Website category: phone
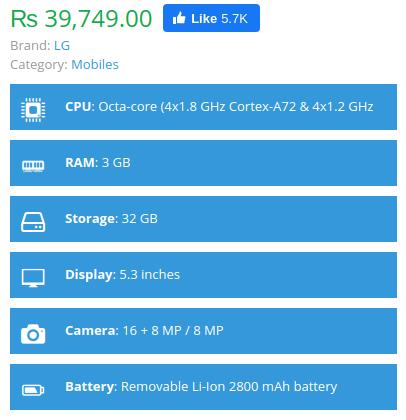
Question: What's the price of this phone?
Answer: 39,749.00

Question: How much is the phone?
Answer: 39,749.00

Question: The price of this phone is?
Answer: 39,749.00

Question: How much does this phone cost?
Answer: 39,749.00

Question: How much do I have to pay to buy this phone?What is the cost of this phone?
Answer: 39,749.00

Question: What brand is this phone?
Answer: LG

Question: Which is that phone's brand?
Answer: LG

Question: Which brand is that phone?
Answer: LG

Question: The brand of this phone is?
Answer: LG

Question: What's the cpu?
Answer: Octa-core (4x1.8 GHz Cortex-A72 & 4x1.2 GHz Cortex-A53)

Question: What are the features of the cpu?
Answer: Octa-core (4x1.8 GHz Cortex-A72 & 4x1.2 GHz Cortex-A53)

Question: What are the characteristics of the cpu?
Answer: Octa-core (4x1.8 GHz Cortex-A72 & 4x1.2 GHz Cortex-A53)

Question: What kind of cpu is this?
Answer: Octa-core (4x1.8 GHz Cortex-A72 & 4x1.2 GHz Cortex-A53)

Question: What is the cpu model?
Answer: Octa-core (4x1.8 GHz Cortex-A72 & 4x1.2 GHz Cortex-A53)

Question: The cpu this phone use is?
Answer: Octa-core (4x1.8 GHz Cortex-A72 & 4x1.2 GHz Cortex-A53)

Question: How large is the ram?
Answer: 3 GB

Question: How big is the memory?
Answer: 3 GB

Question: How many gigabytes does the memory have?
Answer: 3 GB

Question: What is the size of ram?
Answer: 3 GB

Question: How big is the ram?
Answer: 3 GB

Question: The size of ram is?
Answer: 3 GB

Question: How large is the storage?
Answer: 32 GB

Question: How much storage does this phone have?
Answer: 32 GB

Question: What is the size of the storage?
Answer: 32 GB

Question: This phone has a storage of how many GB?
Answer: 32 GB

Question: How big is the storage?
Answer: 32 GB

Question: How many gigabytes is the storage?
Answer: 32 GB

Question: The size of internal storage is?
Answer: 32 GB

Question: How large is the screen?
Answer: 5.3 inches

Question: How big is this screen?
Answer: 5.3 inches

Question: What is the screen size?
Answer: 5.3 inches

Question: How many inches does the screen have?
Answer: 5.3 inches

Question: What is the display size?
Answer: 5.3 inches

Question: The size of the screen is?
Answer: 5.3 inches

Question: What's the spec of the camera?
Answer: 16 + 8 MP / 8 MP

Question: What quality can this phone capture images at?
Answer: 16 + 8 MP / 8 MP

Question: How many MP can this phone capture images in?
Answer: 16 + 8 MP / 8 MP

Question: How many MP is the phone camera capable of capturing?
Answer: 16 + 8 MP / 8 MP

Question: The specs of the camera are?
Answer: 16 + 8 MP / 8 MP

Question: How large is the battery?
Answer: Removable Li-Ion 2800 mAh battery

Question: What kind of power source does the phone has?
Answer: Removable Li-Ion 2800 mAh battery

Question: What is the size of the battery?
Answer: Removable Li-Ion 2800 mAh battery

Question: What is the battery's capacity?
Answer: Removable Li-Ion 2800 mAh battery

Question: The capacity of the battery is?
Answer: Removable Li-Ion 2800 mAh battery